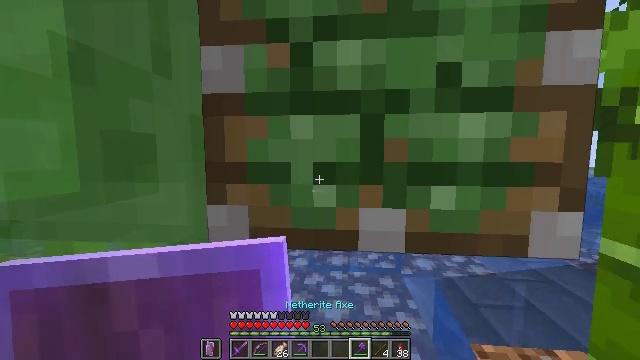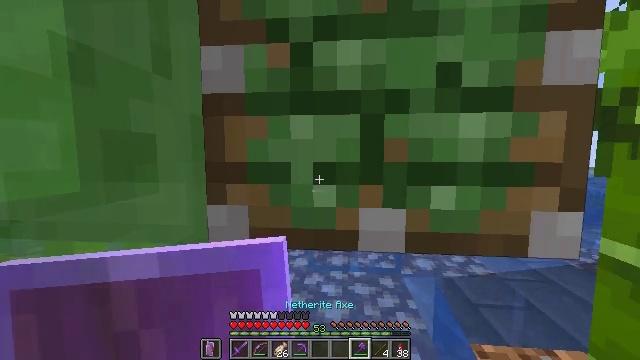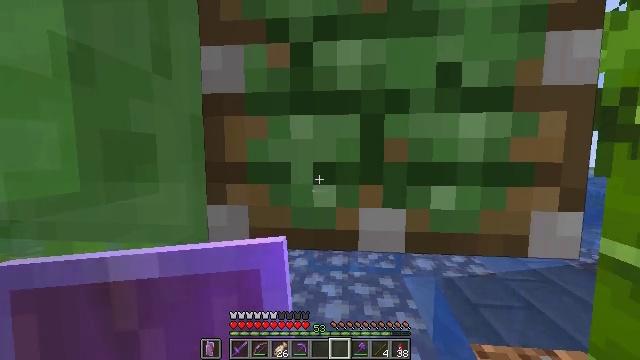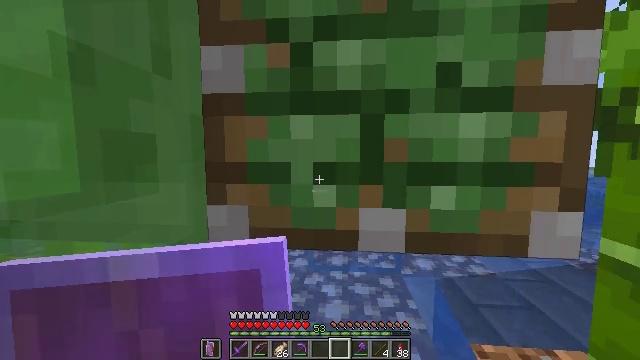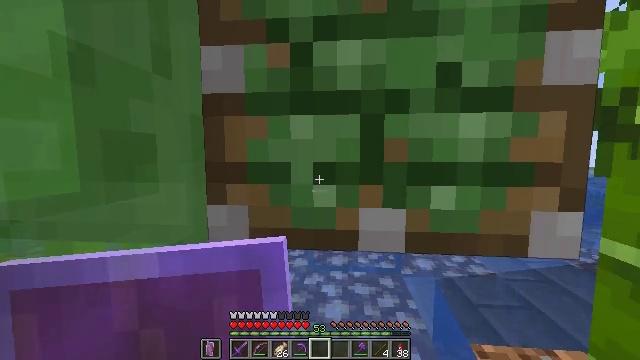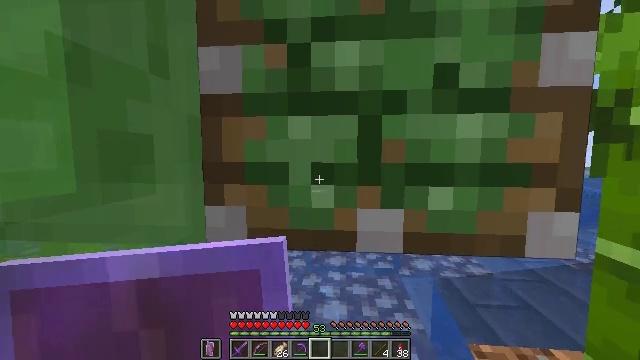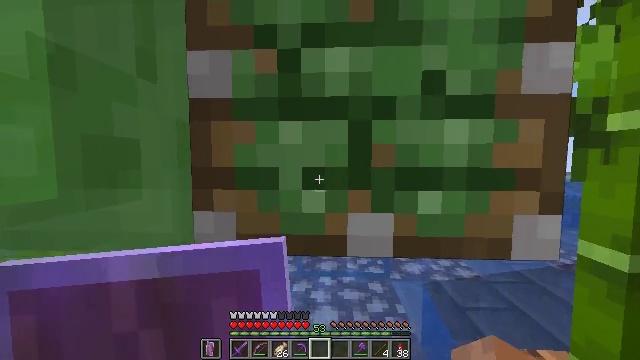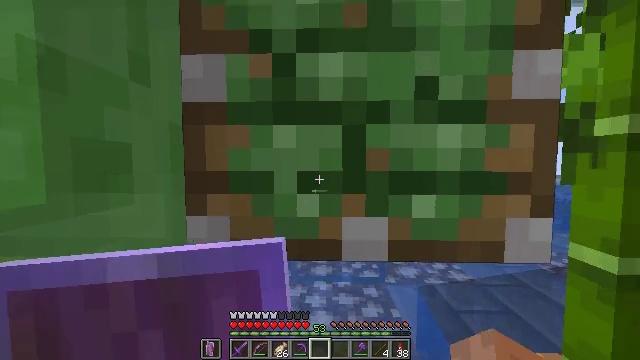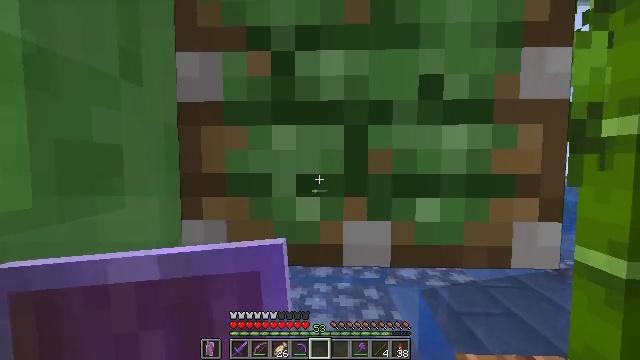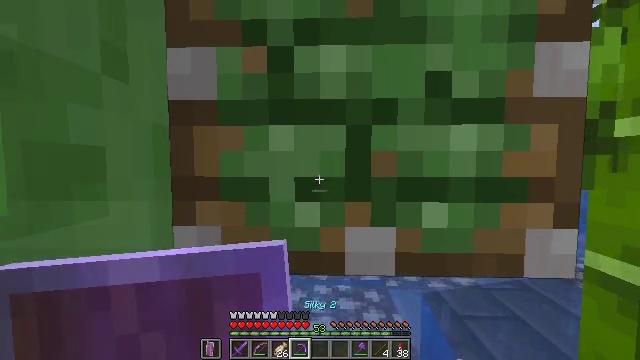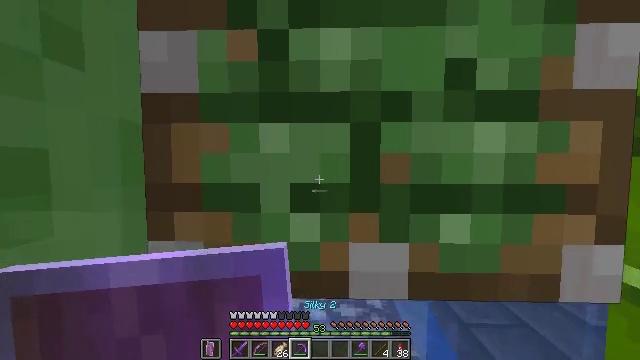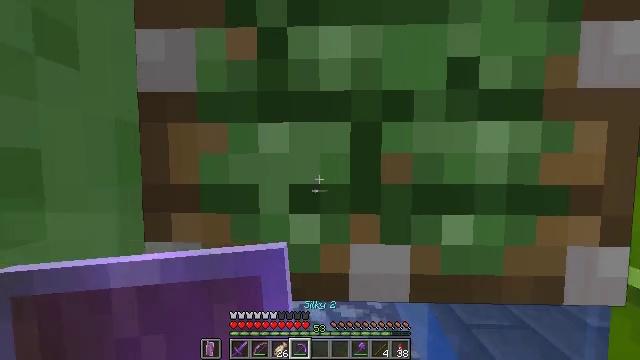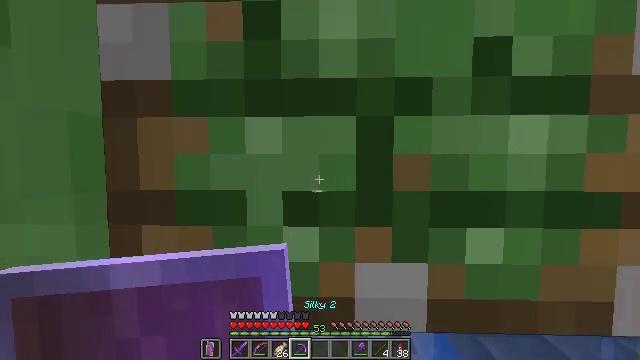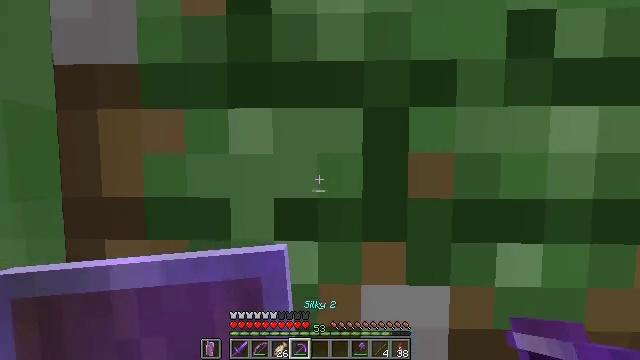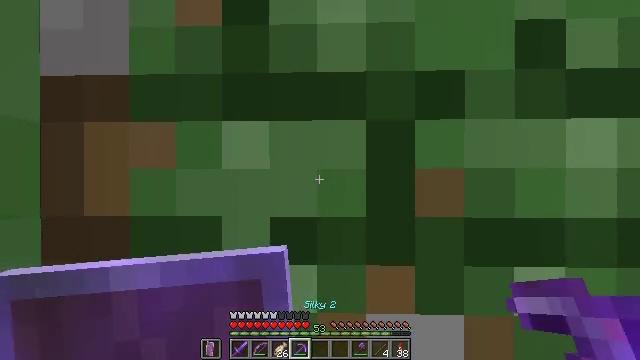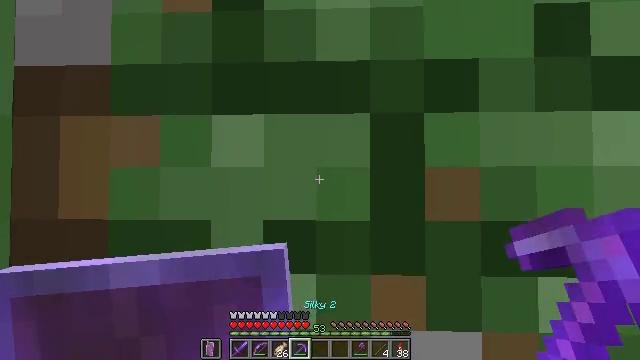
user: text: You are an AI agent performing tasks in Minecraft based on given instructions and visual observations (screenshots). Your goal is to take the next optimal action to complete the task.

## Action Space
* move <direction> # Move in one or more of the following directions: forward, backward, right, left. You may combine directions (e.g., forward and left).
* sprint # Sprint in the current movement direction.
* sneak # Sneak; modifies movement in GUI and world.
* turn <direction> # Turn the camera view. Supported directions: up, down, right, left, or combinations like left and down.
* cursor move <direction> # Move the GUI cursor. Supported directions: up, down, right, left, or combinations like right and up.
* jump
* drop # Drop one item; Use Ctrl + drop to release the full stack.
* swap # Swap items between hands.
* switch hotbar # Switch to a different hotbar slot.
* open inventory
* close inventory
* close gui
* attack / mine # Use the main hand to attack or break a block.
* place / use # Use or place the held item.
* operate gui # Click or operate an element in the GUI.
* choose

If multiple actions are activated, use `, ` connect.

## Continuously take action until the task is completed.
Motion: motion action
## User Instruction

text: Mine the sticky piston.
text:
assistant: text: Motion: sneak
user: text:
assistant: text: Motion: sneak
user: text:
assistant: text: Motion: sneak
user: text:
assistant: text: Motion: sneak
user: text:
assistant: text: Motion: sneak
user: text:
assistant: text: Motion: sneak, turn right and up
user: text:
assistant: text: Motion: move forward, sneak, turn right
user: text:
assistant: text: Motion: move forward, sneak
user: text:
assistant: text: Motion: move forward, sneak
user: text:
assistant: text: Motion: move forward, sneak
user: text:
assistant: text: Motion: move forward, sneak
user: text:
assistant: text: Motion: move forward, sneak
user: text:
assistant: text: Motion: move forward, sneak
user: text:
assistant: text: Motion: move forward, sneak, turn up
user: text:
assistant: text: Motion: sneak, turn up
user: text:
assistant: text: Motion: sneak, turn up
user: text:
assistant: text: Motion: sneak, attack / mine
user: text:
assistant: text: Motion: sneak, attack / mine
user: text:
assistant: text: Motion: sneak, attack / mine
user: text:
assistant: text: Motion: move forward, sneak, attack / mine
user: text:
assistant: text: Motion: move forward, sneak, attack / mine
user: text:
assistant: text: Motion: move forward, sneak, attack / mine
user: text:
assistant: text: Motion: sneak